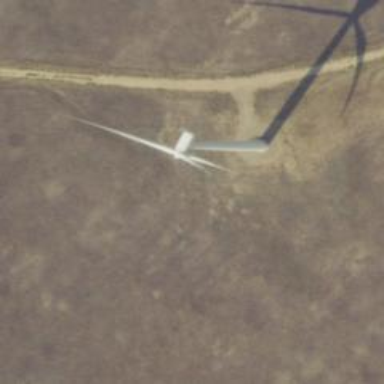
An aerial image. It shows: Wind generator using wind turbines of horizontal axis.